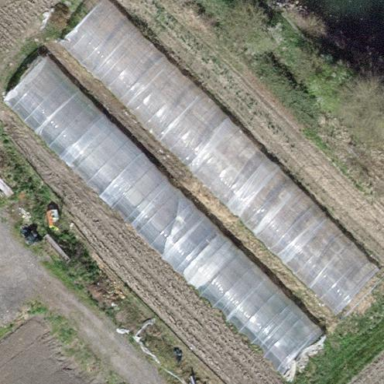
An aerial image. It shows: Area dedicated to greenhouse horticulture.